Interaction volume radius: 5 \u00c5
Interaction volume height: 15 \u00c5
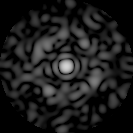
Disorder parameter: 0.8236